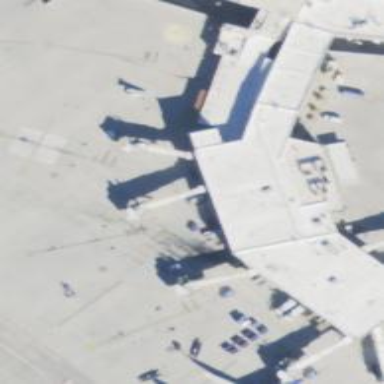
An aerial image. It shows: Airport gate.